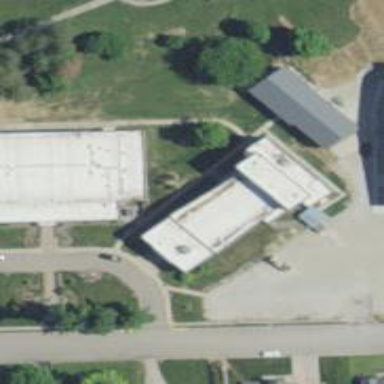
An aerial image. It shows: School building.